Interaction volume radius: 5 \u00c5
Interaction volume height: 10 \u00c5
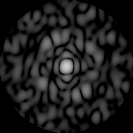
Disorder parameter: 0.8157